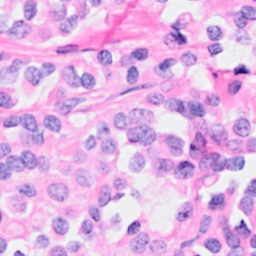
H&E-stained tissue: Breast